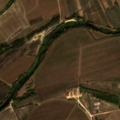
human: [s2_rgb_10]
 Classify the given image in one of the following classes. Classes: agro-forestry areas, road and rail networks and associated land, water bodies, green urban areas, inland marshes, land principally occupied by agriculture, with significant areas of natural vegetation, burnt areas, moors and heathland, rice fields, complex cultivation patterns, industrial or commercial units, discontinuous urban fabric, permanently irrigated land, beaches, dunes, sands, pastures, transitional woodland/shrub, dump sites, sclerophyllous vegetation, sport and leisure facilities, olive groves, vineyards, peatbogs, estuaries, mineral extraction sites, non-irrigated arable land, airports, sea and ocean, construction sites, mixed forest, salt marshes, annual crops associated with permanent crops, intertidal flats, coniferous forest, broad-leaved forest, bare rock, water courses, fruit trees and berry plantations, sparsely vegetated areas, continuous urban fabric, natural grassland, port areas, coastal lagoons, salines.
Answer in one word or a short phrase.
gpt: permanently irrigated land, rice fields